Aerial crown-view tile of a tropical tree (Barro Colorado Island, Panama), acquired 20250217:
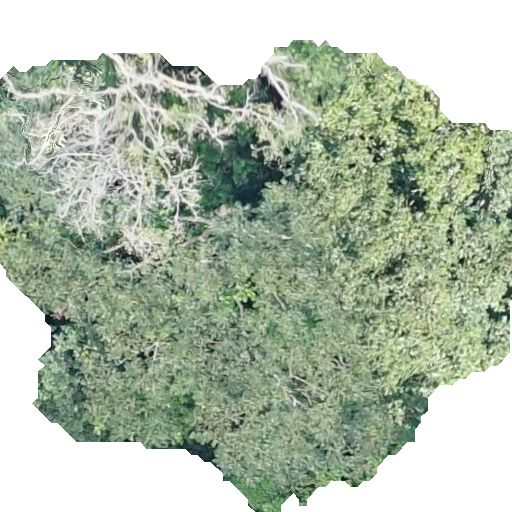
Species: Trattinnickia aspera
GBIF accepted scientific name: Trattinnickia aspera
Crown area: 274.345 m²